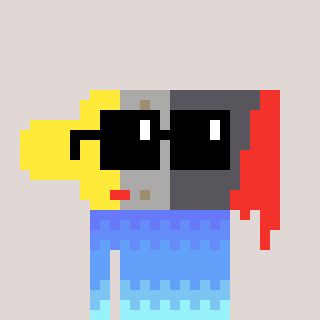
a pixel art character with square black sunglasses, a paintbrush-shaped head and a peachy-colored body on a warm background